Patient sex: M
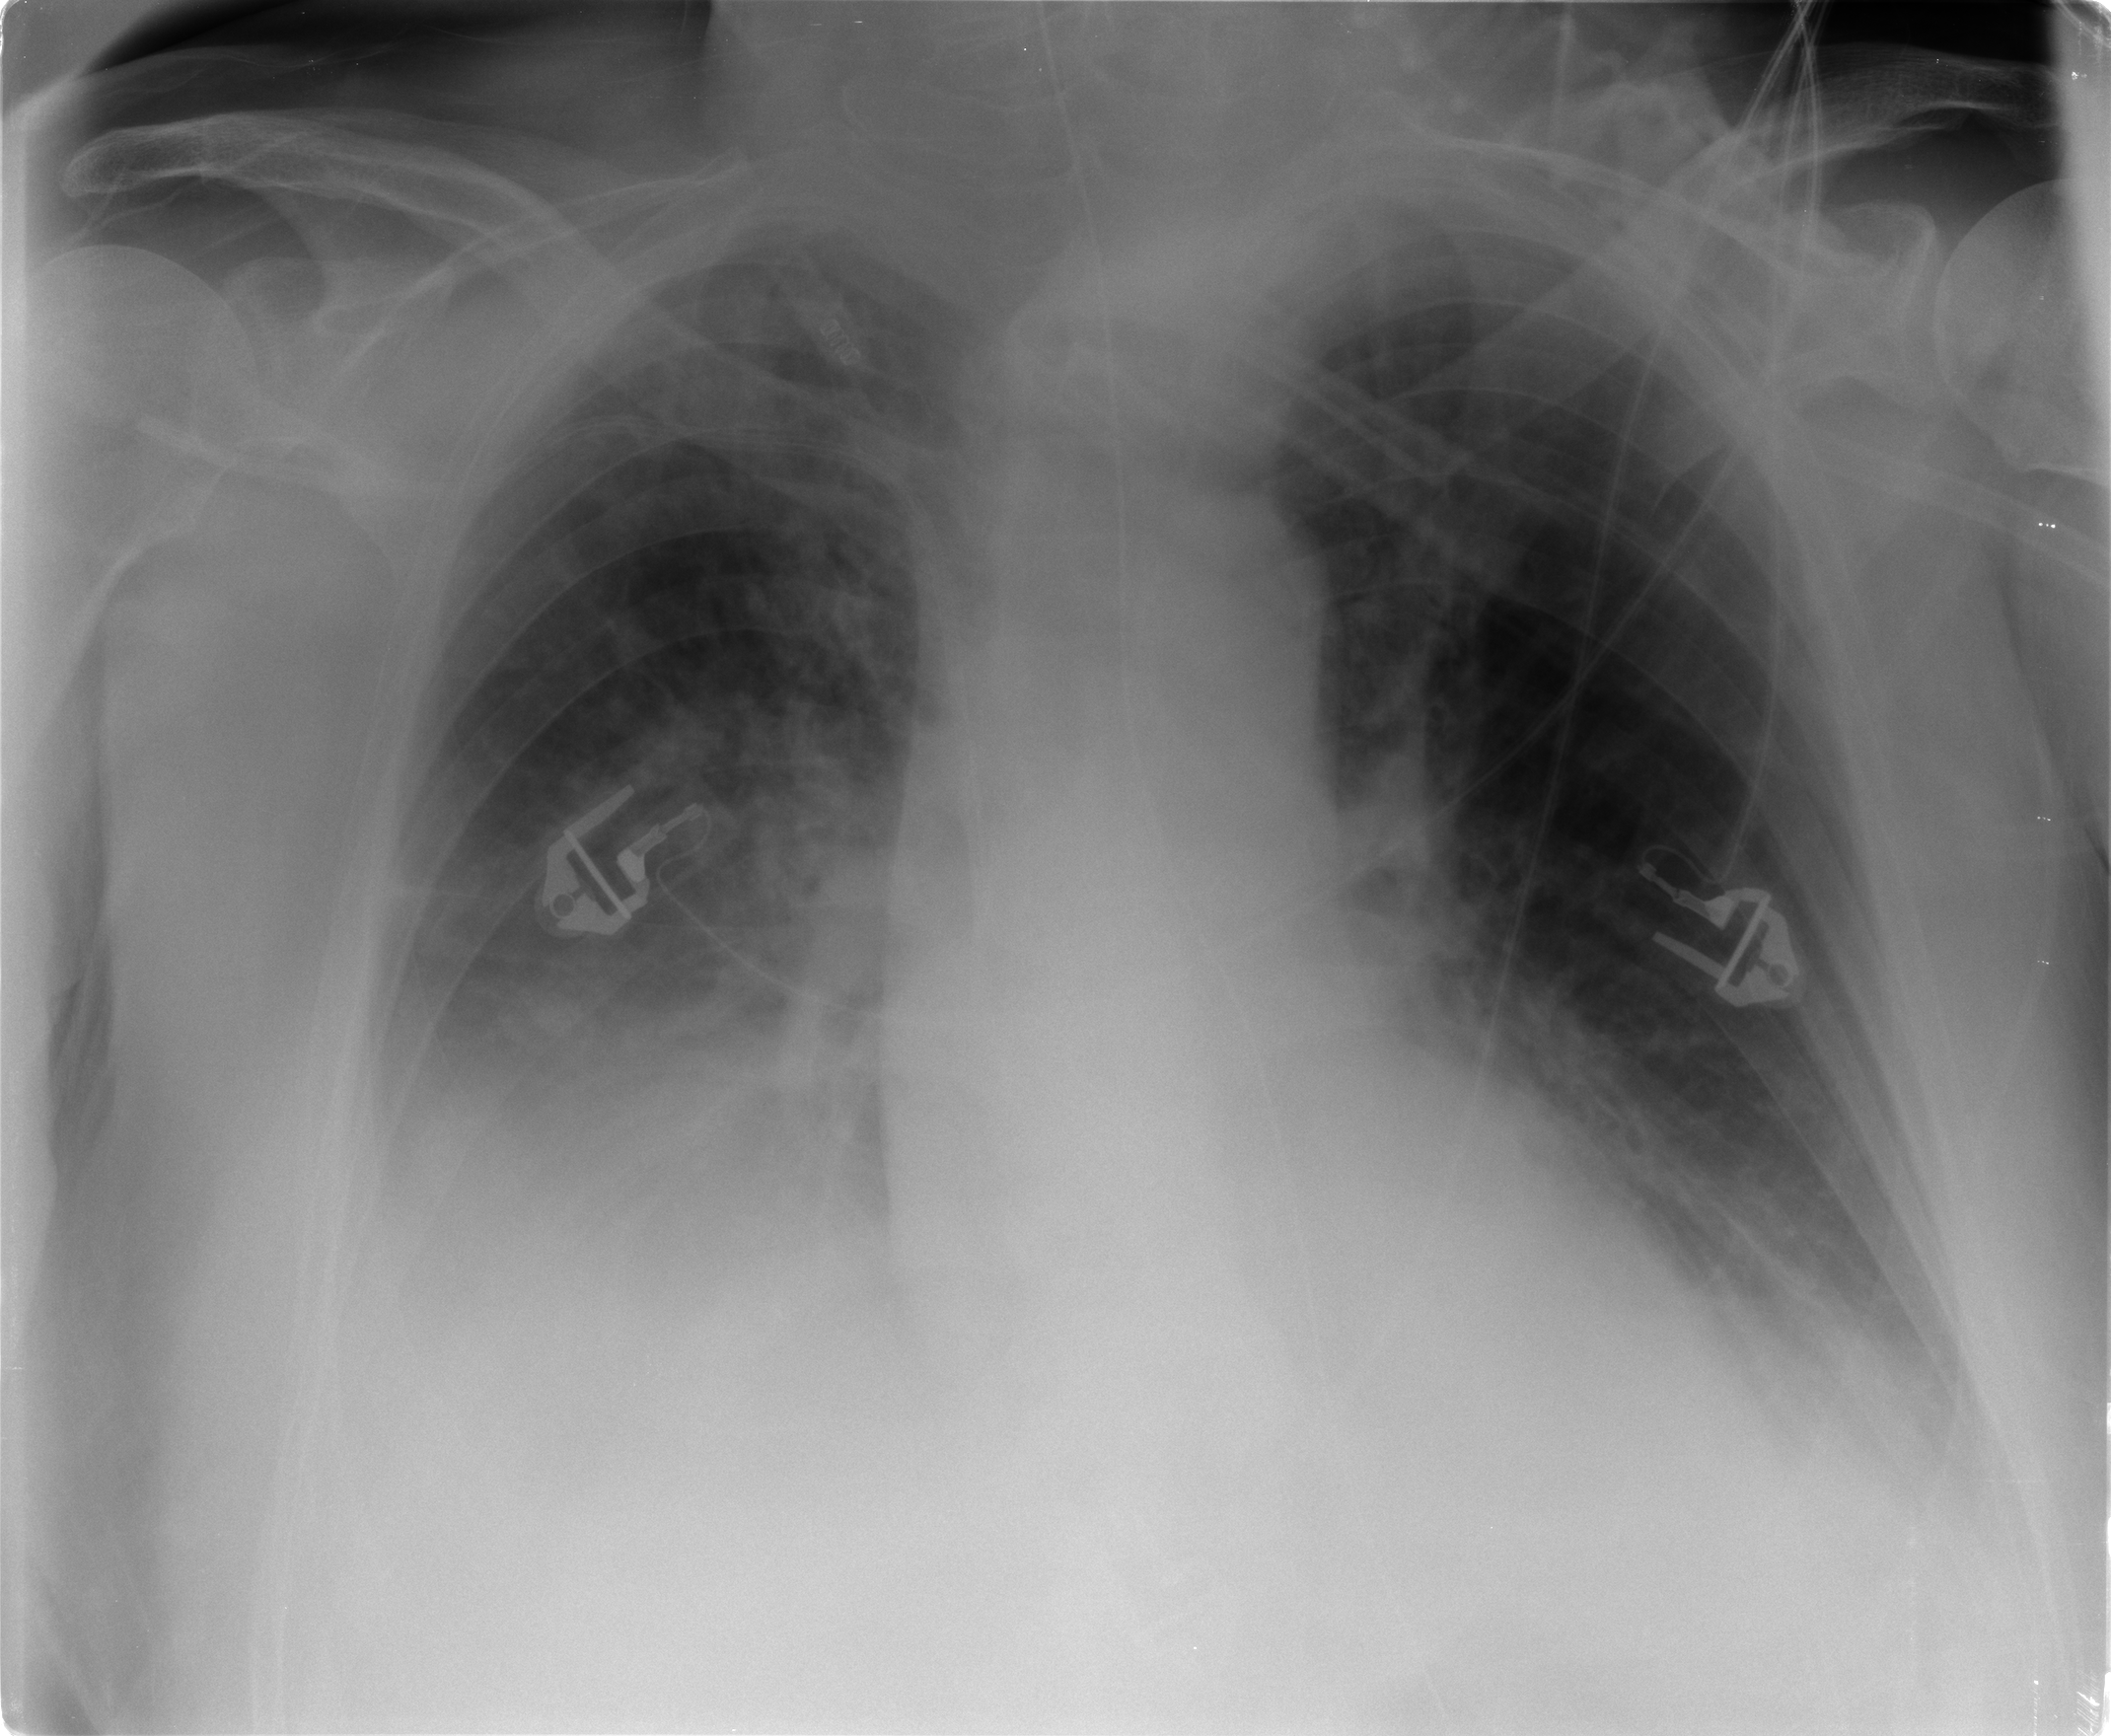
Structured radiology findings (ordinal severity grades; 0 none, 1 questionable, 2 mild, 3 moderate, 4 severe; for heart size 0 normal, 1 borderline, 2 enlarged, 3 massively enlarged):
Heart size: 0
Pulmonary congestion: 2
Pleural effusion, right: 3
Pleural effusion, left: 2
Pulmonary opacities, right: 2
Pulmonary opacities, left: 2
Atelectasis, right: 2
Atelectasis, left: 2